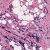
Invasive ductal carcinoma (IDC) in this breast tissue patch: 1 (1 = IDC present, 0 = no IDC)